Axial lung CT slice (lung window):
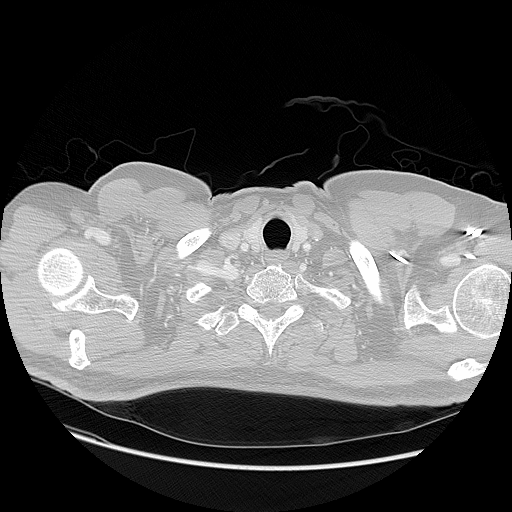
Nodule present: no